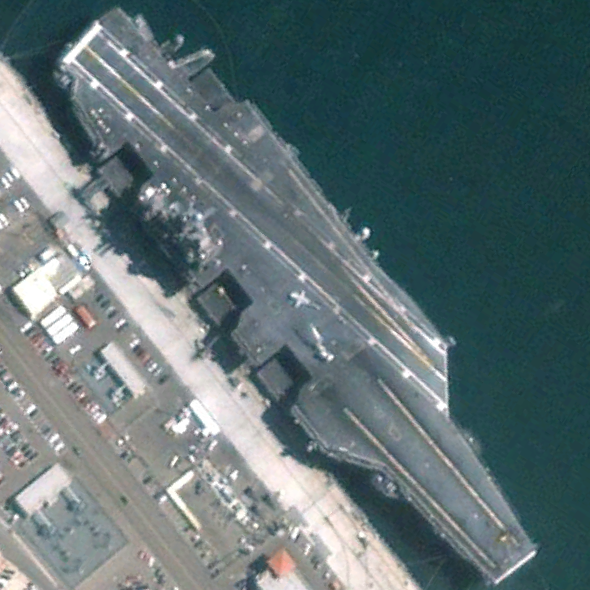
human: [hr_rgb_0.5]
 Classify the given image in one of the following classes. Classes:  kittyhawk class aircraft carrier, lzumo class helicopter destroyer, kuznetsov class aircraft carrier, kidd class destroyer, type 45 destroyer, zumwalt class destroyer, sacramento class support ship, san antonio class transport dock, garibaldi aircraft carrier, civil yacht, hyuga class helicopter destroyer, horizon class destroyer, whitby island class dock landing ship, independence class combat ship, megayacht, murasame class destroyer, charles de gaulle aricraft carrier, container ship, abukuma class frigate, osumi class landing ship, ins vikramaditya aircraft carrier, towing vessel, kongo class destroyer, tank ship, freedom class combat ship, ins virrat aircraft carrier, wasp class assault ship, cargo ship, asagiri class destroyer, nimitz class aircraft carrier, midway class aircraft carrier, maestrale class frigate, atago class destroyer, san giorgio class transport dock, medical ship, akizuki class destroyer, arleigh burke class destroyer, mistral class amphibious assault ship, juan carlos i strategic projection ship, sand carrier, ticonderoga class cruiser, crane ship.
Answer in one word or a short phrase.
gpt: Nimitz class aircraft carrier